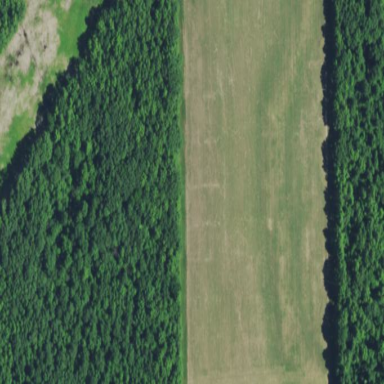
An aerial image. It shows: Deciduous broadleaved woodland.